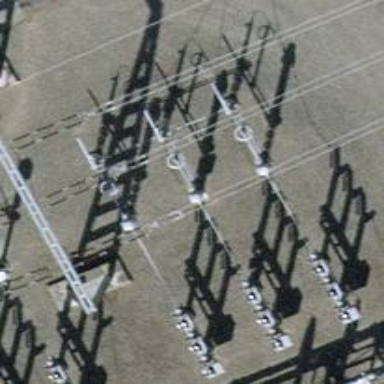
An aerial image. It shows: Three power lines with cables.